Field crop: maize
Growth stage: 2
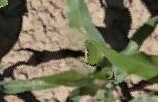
Species: maize